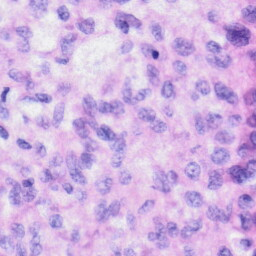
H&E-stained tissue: Liver